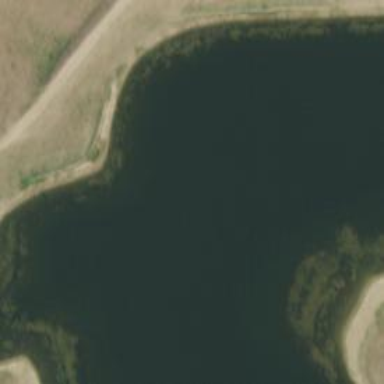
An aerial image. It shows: Reservoir area.